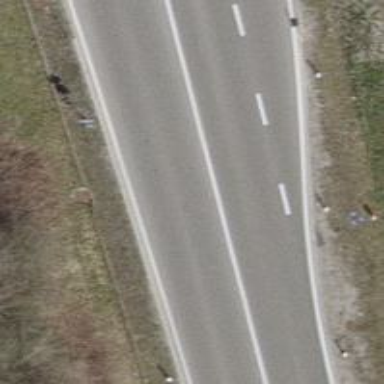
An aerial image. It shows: Secondary road with asphalt surface.